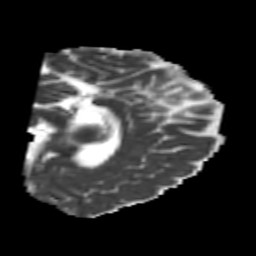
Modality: MD
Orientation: sagittal
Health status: healthy
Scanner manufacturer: philips
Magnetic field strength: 3 T
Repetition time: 6.964 s
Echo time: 0.092 s